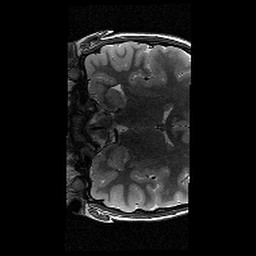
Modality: T2w
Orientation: coronal
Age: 9
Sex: male
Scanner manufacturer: siemens
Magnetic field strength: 3 T
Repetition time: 9.23 s
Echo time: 0.067 s